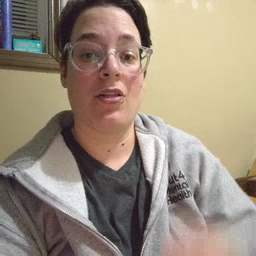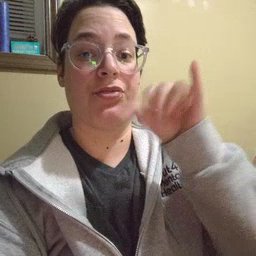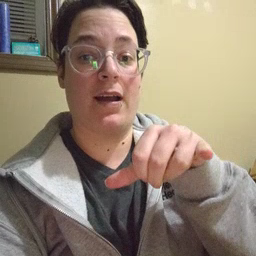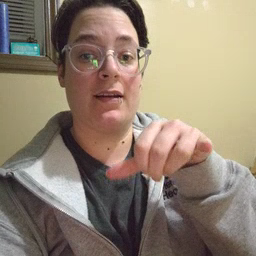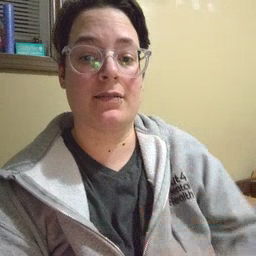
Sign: that